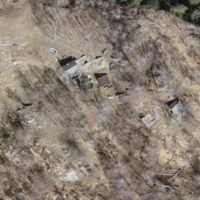
EUNIS habitat code: 41
Species observed at this site:
Lomographa temerata
Hippodamia variegata
Phalangium opilio
Heliothis peltigera
Halyzia sedecimguttata
Autographa gamma
Opisthograptis luteolata
Idaea degeneraria
Craniophora ligustri
Peribatodes rhomboidaria
Petrophora chlorosata
Agrotera nemoralis